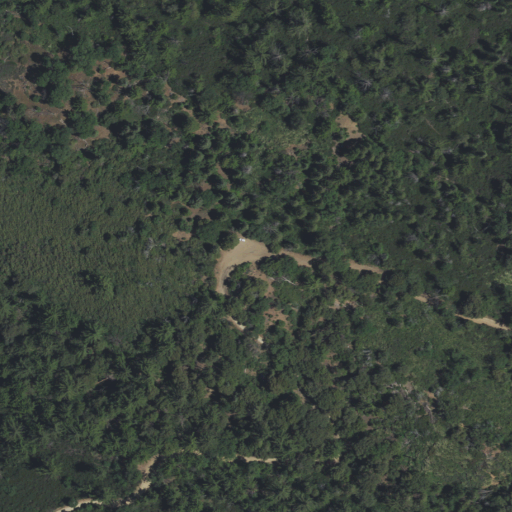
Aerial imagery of mountain in California named Lone Fir Point containing shrub, evergreen forest, and open development